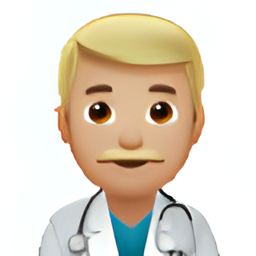
Name: male health worker type 3
Emoji: 👨🏼‍⚕️
Group: People & Body
Sub-group: person-role